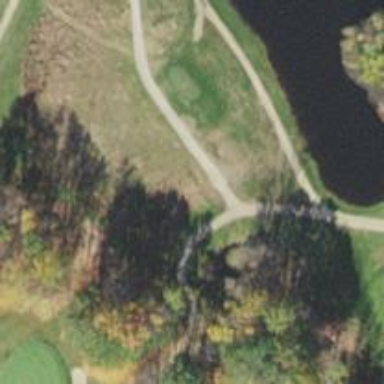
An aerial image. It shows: Pathway for golfing.